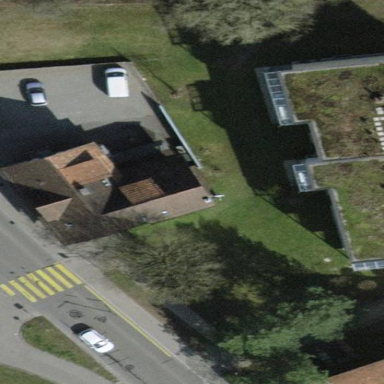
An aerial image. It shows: Building.